Question: This issue has been stumping me for days. I need a subnav to display under the main nav in the application template when a user visits the 'about' page. I feel like I must be missing some vital concept because I keep reading that if something is extremely hard to do in Ember than you're probably doing it wrong. And I feel like Ember should be able to handle a simple subnav with ease.

I would like the subnav to display on the skinny white horizontal bar below the main nav when "ABOUT" is clicked.
I can't put the subnav in the about template since the nav code is in the application template.
My Router:
'''
App.Router.map(function() {
this.resource("about", function() {
this.route("philosophy");
this.route("leadership");
this.route("staff");
this.route("affiliations");
});
this.route("conditions");
this.route("programs");
this.route("testimonials");
});
'''
I can't render a partial inside the application template because I only want it displayed when someone is at the /about url.
I've tried plain old jQuery show and hide with this:
'''
App.ApplicationController = Ember.ObjectController.extend({
currentRouteChanged: function() {
if(this.get('currentRouteName').indexOf('about') > -1) {
$("ul").removeClass("sub-nav-list-hide");
$("ul").addClass("sub-nav-list-show");
}
}.observes('currentRouteName')
});
'''
And it works when you click about, but when you hit the back button or navigate to another page the subnav doesn't hide.
I'm stuck and I feel like I'm making this way too difficult.
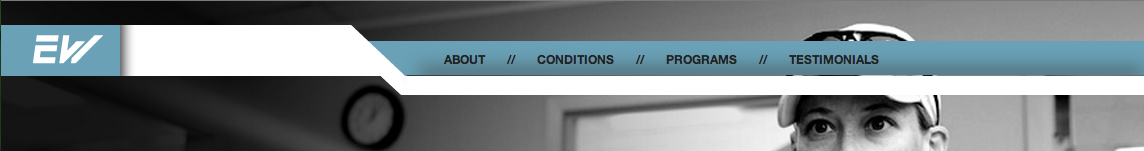
Answer: I would set a property in the application controller from within App.AboutRoute
'''
App.AboutRoute = Ember.Route.extend({
activate: function(){
this.controllerFor('application').set('renderAboutSubNav', true);
},
deactivate: function(){
this.controllerFor('application').set('renderAboutSubNav', false);
}
});
'''
and then check the property in the application template.
'''
{{#if renderAboutSubNav}}
{{render 'about/subnav'}}
{{/if}}
'''
Here is an example <URL>